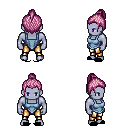
a pixel art fantasy rpg character, male body template, dark elf, purple skin, blue vest, gold greaves, pink short topknot hairstyle, black slippers, four views (front, back, left, right), 2x2 character sprite sheet, small pixel art, hard edges, no anti-aliasing